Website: bh-photo
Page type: cross-sells
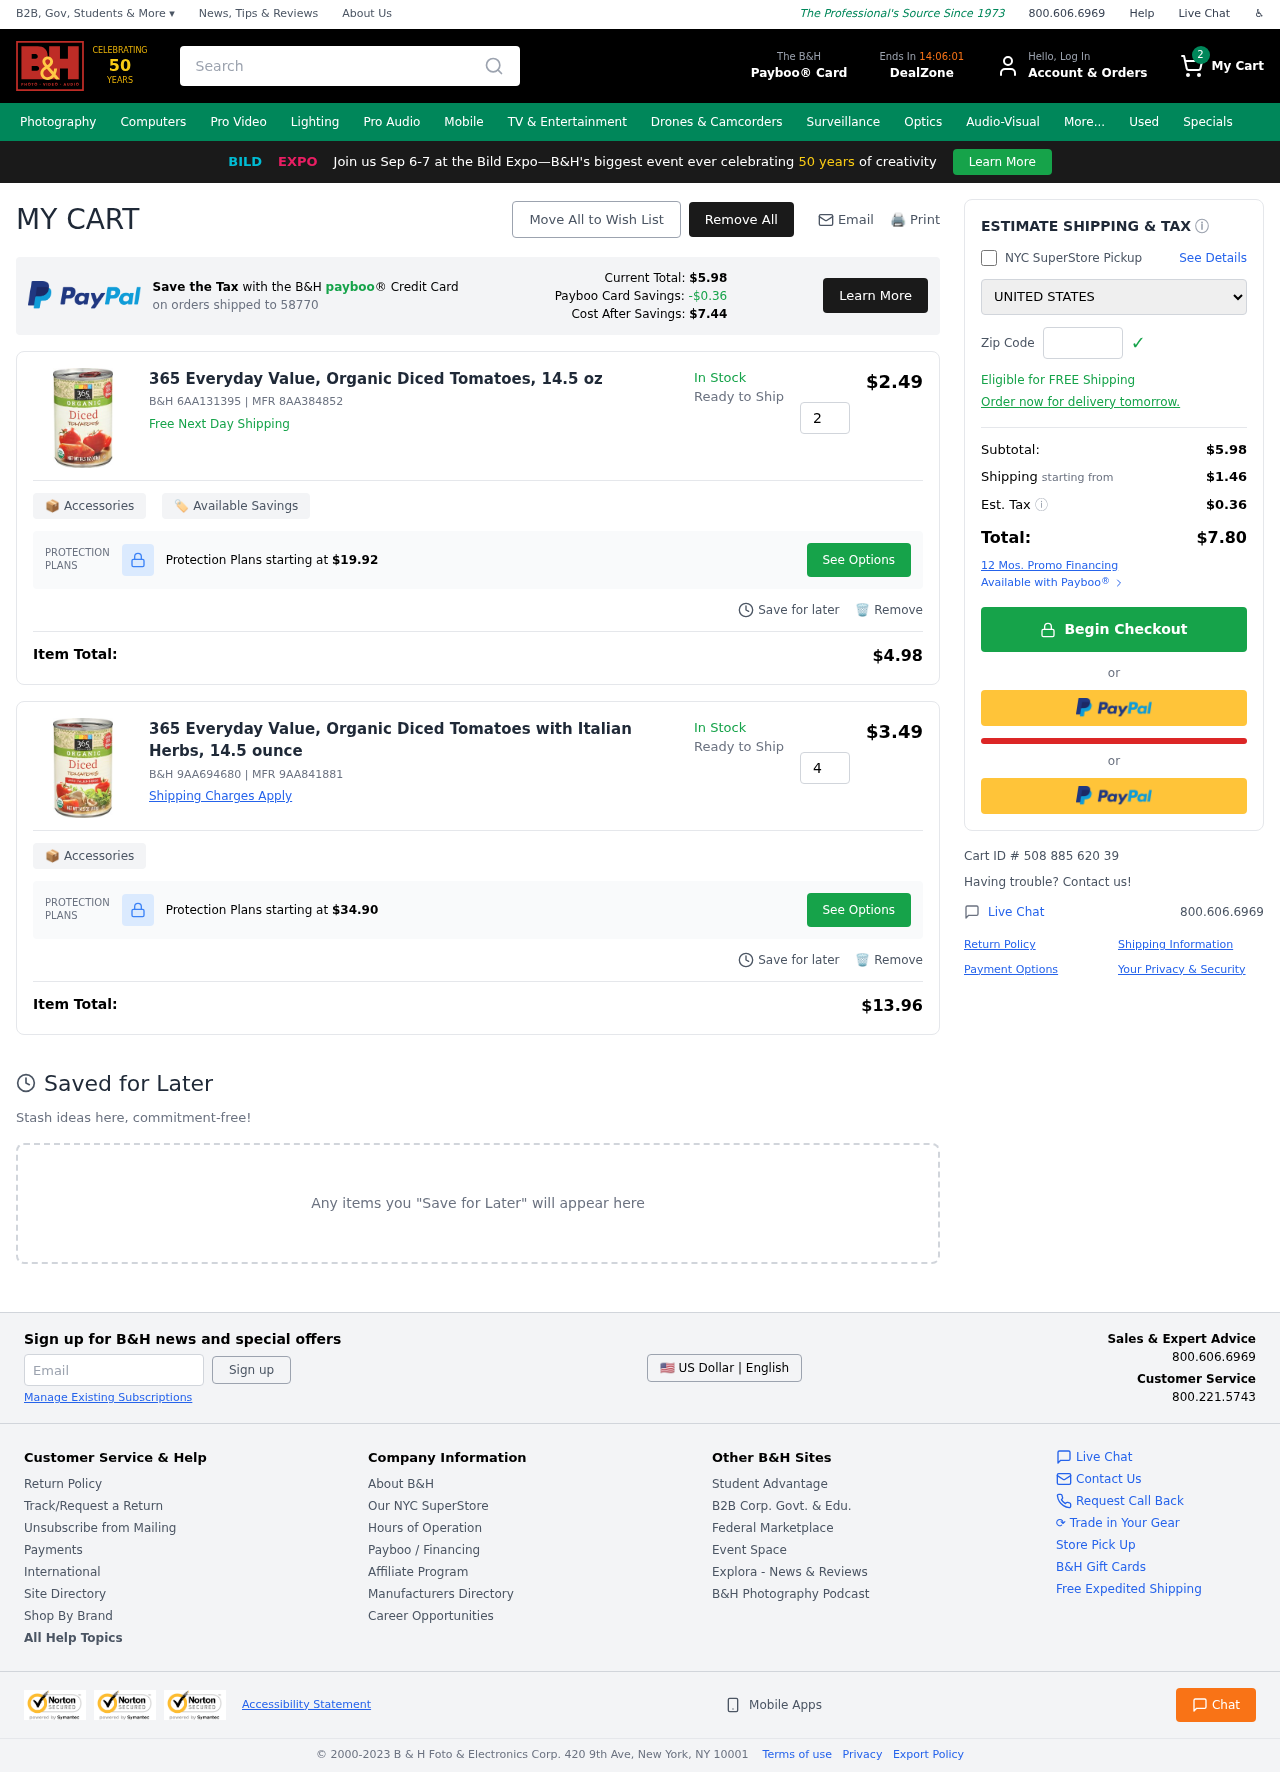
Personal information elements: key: PII_COUNTRY
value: United States
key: PII_POSTCODE
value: on orders shipped to 58770
Product elements: key: PRODUCT1_NAME
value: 365 Everyday Value, Organic Diced Tomatoes, 14.5 oz
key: PRODUCT1_PRICE
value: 2.49
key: PRODUCT1_QUANTITY
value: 2
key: PRODUCT2_NAME
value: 365 Everyday Value, Organic Diced Tomatoes with Italian Herbs, 14.5 ounce
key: PRODUCT2_PRICE
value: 3.49
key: PRODUCT2_QUANTITY
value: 4
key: PRODUCT1_SKU
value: B&H 6AA131395
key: PRODUCT1_MFR
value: MFR 8AA384852
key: PRODUCT1_PROTECTION_PRICE
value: $19.92
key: PRODUCT1_ITEM_TOTAL
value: $4.98
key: PRODUCT2_SKU
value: B&H 9AA694680
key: PRODUCT2_MFR
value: MFR 9AA841881
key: PRODUCT2_PROTECTION_PRICE
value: $34.90
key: PRODUCT2_ITEM_TOTAL
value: $13.96
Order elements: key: ORDER_NUM_ITEMS
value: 2
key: PAYBOO_CURRENT_TOTAL
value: $5.98
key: ORDER_SUBTOTAL
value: $5.98
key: ORDER_SHIPPING_COST
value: $1.46
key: ORDER_TAX
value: $0.36
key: ORDER_TOTAL
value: $7.80
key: ORDER_ID
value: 508 885 620 39
Search elements: key: HEADER_SEARCH
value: Search
Other elements: key: PAYBOO_SAVINGS
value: -$0.36
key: PAYBOO_COST_AFTER_SAVINGS
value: $7.44